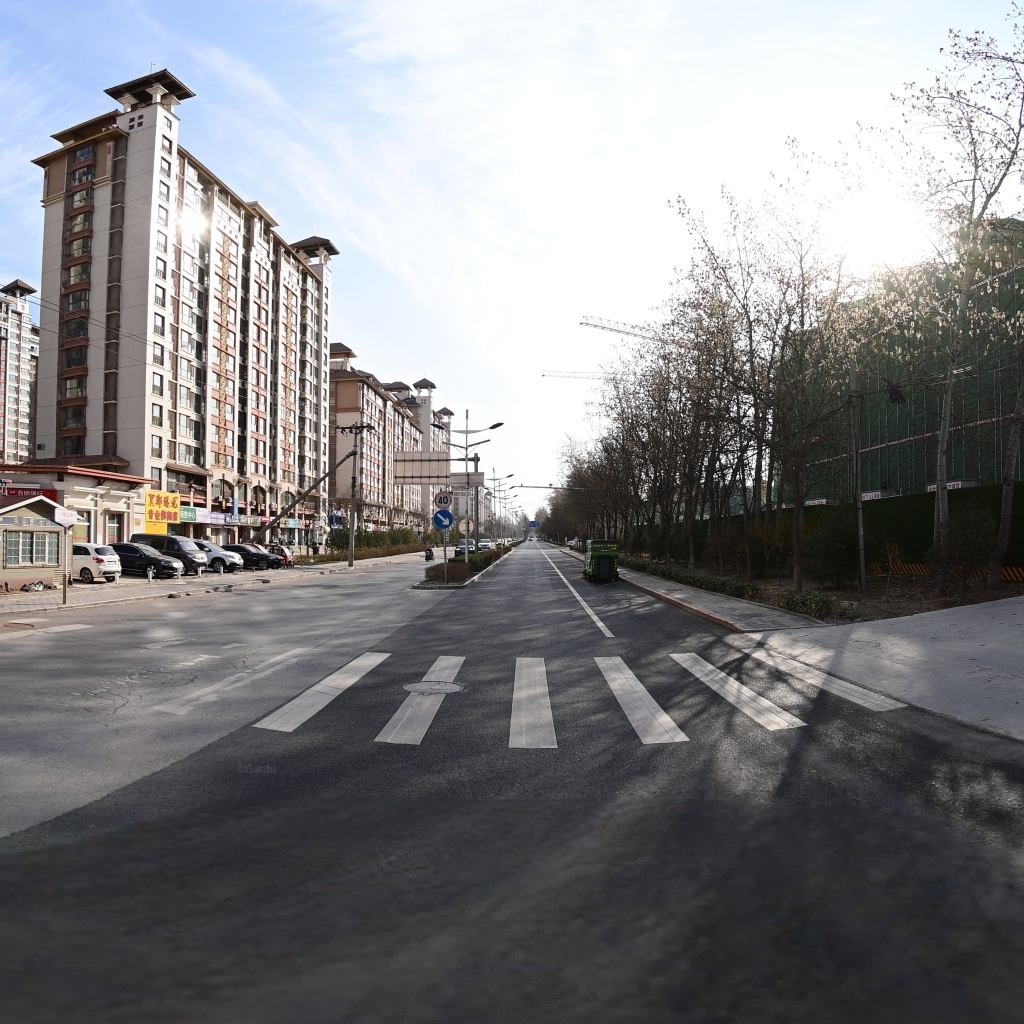
Region: Chaoyang
Road damage annotations: alligator crack, manhole cover, manhole cover